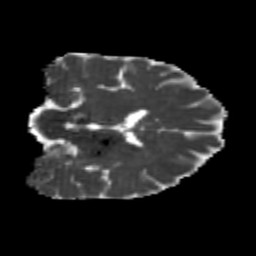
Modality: MD
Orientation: coronal
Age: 22
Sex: male
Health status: healthy
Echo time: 0.074 s